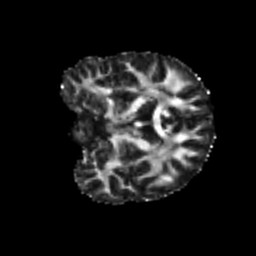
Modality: FA
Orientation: coronal
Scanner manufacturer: siemens
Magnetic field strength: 3 T
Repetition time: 4 s
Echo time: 0.0594 s